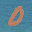
Label: 0